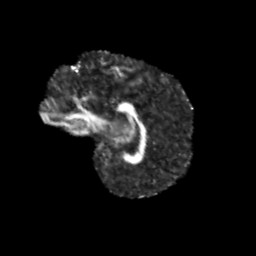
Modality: FA
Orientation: sagittal
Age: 11
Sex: male
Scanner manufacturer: siemens
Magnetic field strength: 3 T
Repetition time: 3.8 s
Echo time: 0.07 s